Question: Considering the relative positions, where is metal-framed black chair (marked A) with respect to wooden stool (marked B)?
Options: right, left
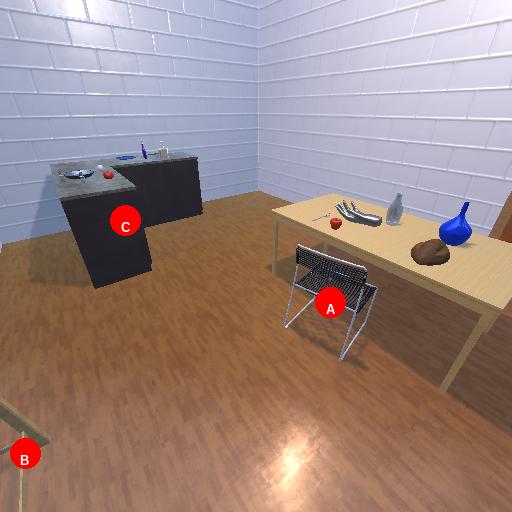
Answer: right